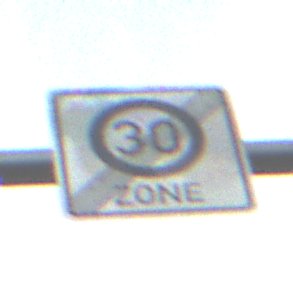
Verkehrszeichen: EndeZone30
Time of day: SunriseSunset
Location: Outdoor (Nature)
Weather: PartlyCloudy
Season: NotSpecified
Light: Natural